Question: I have added Action Bar to my application.
For some strange reason on my Galaxy Nexus the over flow menu appears at the bottom of the screen whereas in the stock apps (Maps, Gmail, Google Play, Calendar, etc) the over flow menu appears at the top of the screen.

Is there anyway to force it to appear at the top of the screen along with app title?
Note: the top grey bar contains title of my app but I have removed it for this screenshot.
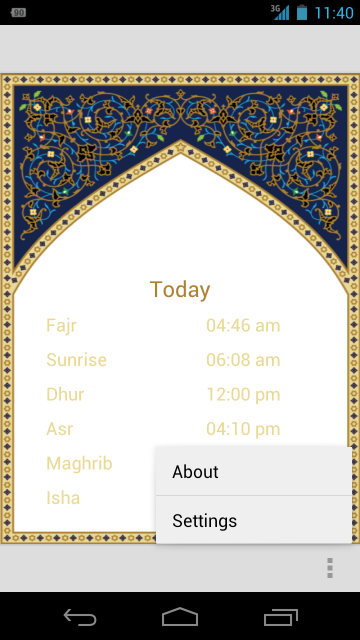
Answer: As the folks in comments have said, if you plan to go public with your app, you will end up having to acquiesce and use ABS, even if it's not a perfect solution (it's dang close, though). But, to your more immediate problems with ActionBar - try adding these lines to your root menu in XML:
'''
android:showAsAction="always"
'''
Make sure
'''
uiOptions="splitActionBarWhenNarrow"
'''
is not present anywhere in your Android Manifest. You could also test to see if
'''
setDisplayShowHomeEnabled(true/false) and setDisplayShowTitleEnabled(true/false)
'''
have any effect on the location of your menu indirectly.
EDIT~ Also, are you using anything along the lines of tabs or other items in your action bar that just aren't showing up but are actually present on the top bar?
EDIT2~ Here's my options menu code:
'''
public boolean onOptionsItemSelected(MenuItem item) {
switch(item.getItemId()) {
case R.id.demographics:
Intent intent = new Intent();
intent.setClass(this, demoPanel.class);
startActivity(intent);
break;
case R.id.settings:
// another startActivity, this is for item with id "menu_item2"
break;
default:
return super.onOptionsItemSelected(item);
}
return true;
}
'''